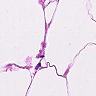
Metastatic tissue present: no